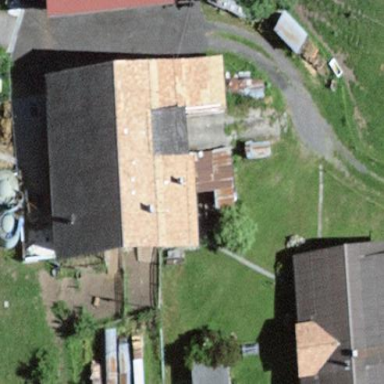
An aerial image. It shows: Barn.